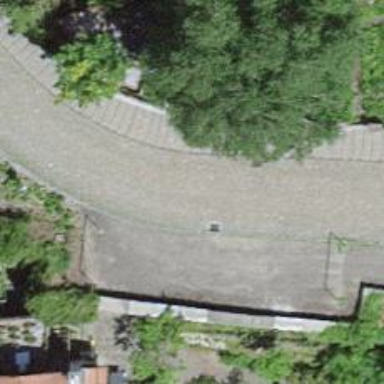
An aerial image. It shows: Residential road with sett surface.